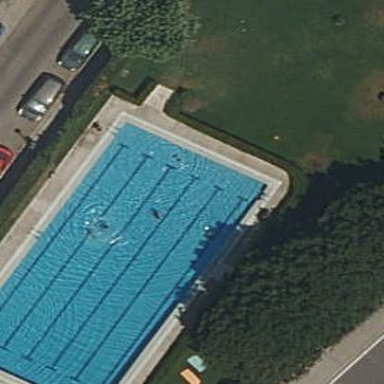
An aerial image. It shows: Swimming pool located in leisure land.